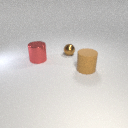
large red metal cylinder behind large brown rubber cylinder